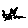
Label: cat